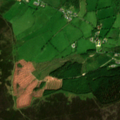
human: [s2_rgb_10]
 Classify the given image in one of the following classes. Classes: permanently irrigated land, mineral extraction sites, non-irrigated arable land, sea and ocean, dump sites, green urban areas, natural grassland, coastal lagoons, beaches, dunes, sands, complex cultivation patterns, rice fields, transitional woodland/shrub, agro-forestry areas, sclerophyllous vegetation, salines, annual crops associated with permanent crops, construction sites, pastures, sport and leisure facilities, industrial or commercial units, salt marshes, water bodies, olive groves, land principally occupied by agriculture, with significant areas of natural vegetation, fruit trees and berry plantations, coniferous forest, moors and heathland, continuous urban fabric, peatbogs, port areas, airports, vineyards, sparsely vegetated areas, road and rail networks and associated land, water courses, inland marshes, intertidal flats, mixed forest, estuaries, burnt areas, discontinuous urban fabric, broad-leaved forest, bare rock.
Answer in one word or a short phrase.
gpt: pastures, coniferous forest, moors and heathland, peatbogs